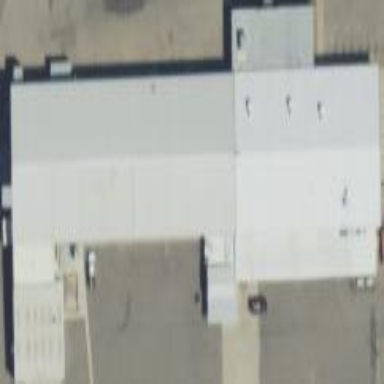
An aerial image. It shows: Commercial building.